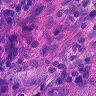
Metastatic tissue present: yes